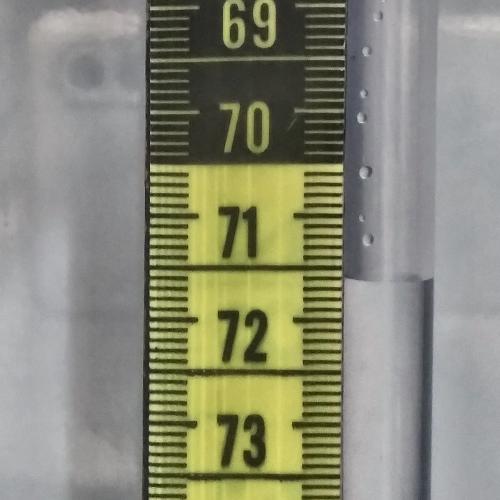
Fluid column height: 71.6 cm